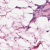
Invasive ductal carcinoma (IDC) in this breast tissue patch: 1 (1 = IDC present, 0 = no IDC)